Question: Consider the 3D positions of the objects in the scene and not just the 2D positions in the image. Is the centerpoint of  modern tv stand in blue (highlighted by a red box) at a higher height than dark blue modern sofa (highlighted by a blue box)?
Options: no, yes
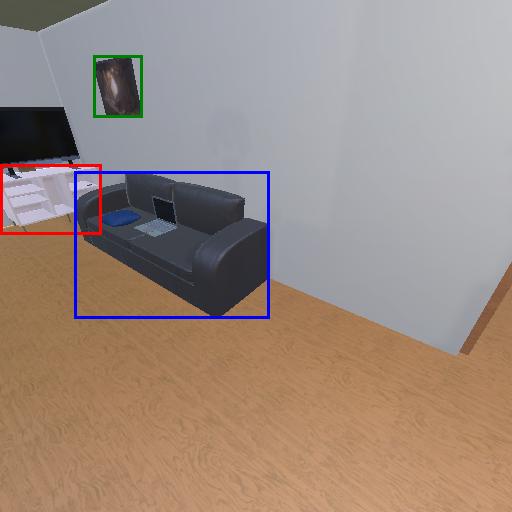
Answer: no